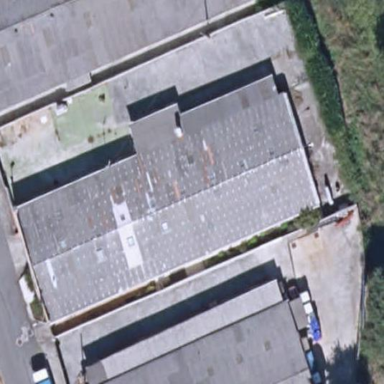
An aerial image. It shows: Industrial building.